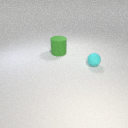
large green rubber cylinder to the left of small cyan rubber sphere